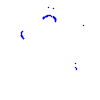
Particle: pion